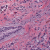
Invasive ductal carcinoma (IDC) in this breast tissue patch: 1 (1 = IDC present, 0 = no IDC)